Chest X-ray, PA view. Patient: 31 years old, sex M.
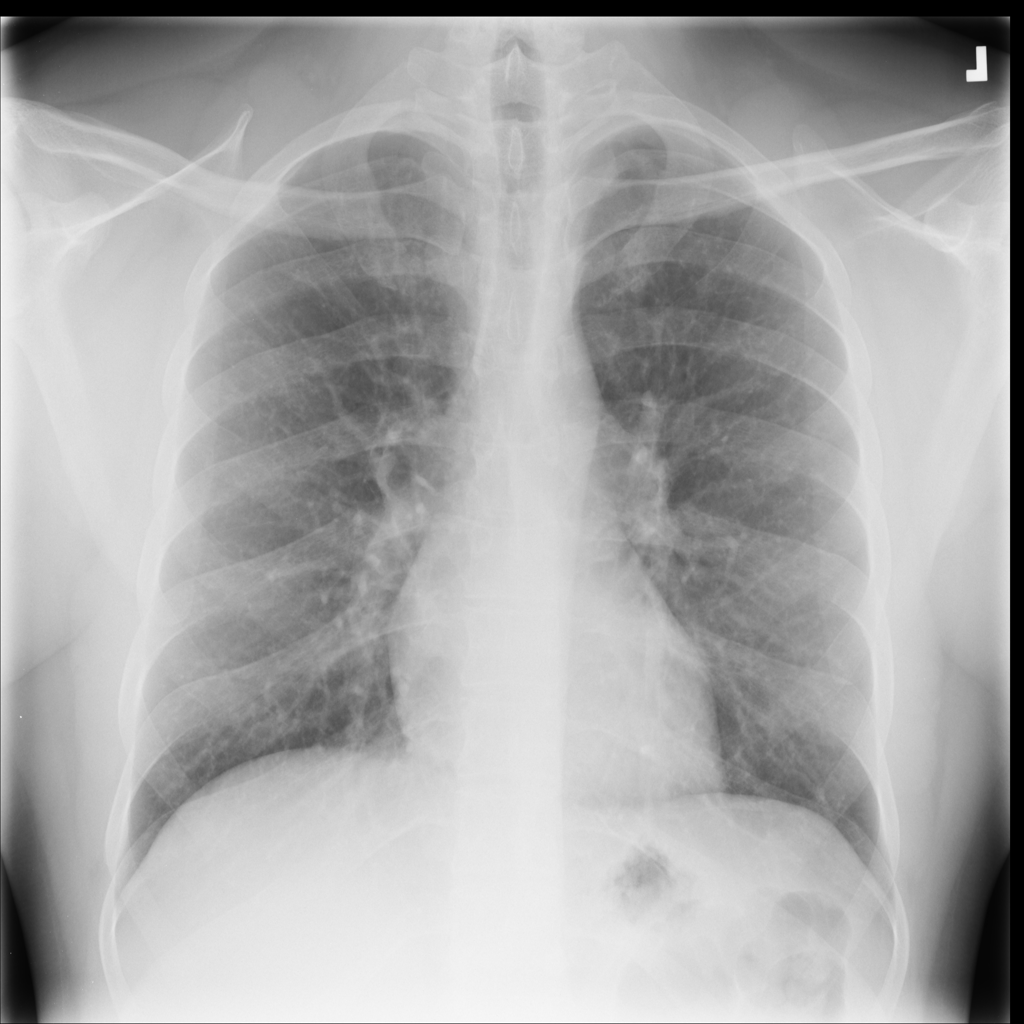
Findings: No Finding